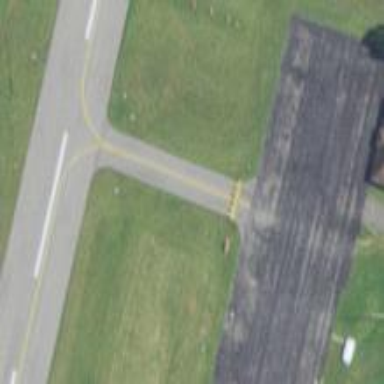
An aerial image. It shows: Apron at the airport.